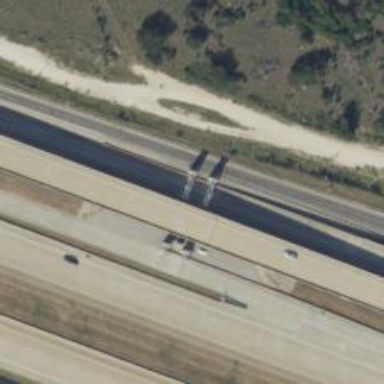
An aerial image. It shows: Toll gantry on the road.